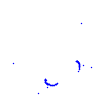
Particle: proton